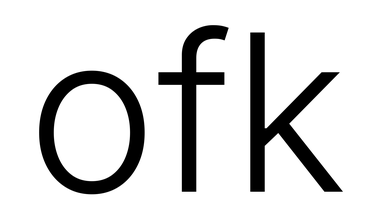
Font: Inter_Light